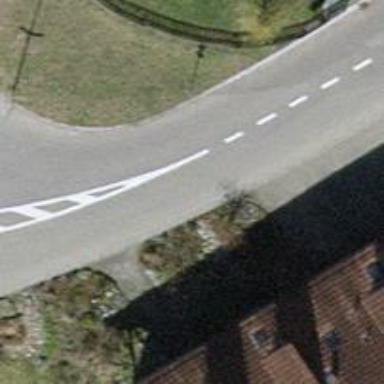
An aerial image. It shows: Unclassified road with asphalt surface.